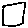
Label: square